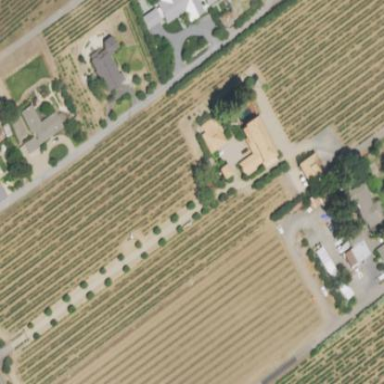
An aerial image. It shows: Vineyard with wine grapes as the main crop.